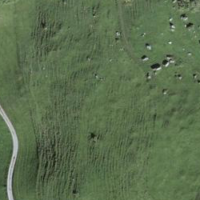
EUNIS habitat code: 23
Species observed at this site:
Hippocrepis comosa